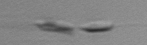
Label: Dinobryon